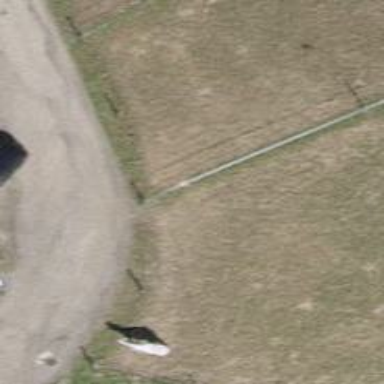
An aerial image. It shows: Fence.